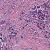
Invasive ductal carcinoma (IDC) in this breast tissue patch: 1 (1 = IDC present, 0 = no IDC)